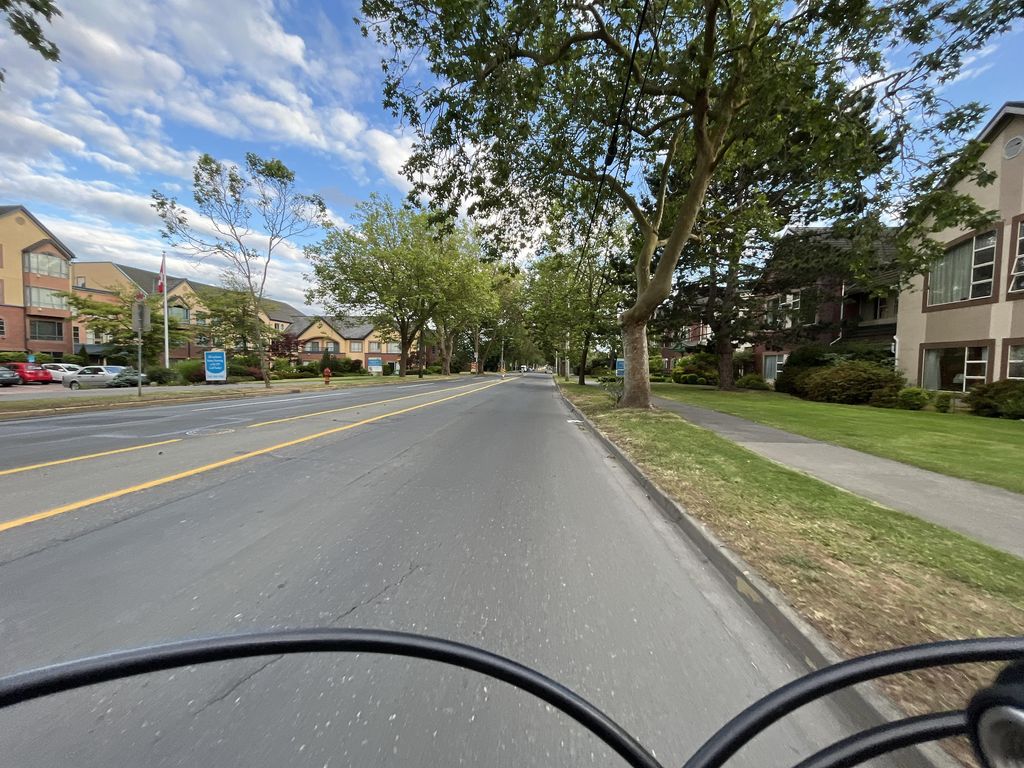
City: victoria